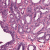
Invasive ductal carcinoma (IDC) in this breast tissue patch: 0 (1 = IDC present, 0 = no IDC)